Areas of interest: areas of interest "Industrial Building"
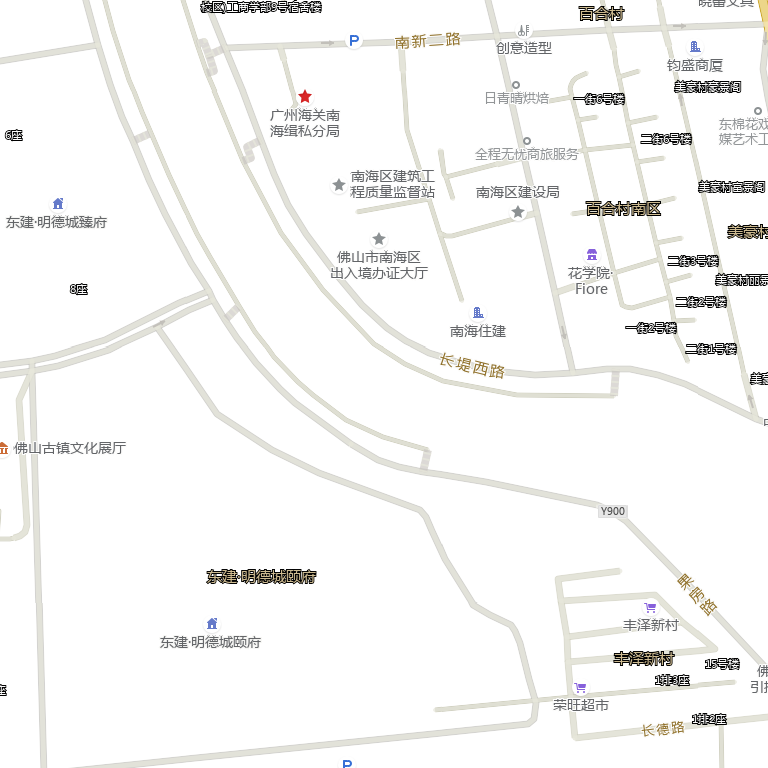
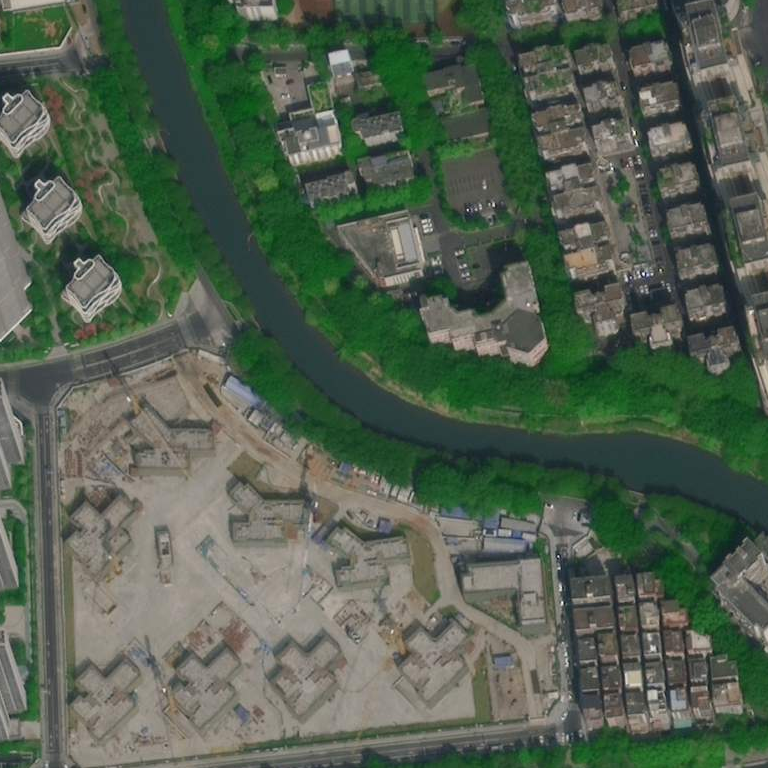